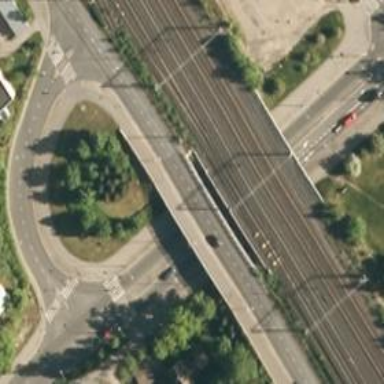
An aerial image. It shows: Bridge with railway tracks. The electrified line has continuous contact line.